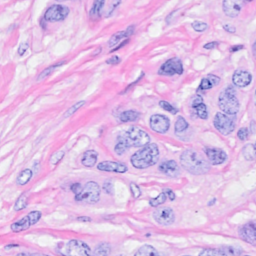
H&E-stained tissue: Breast